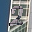
Label: 2